Interaction volume radius: 10 \u00c5
Interaction volume height: 40 \u00c5
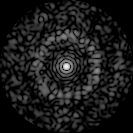
Disorder parameter: 0.8285